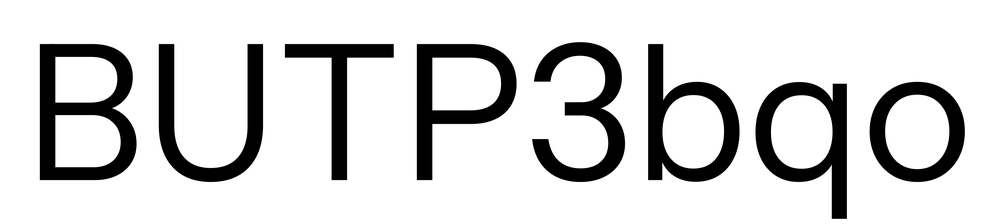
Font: InstrumentSans_Regular